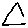
Label: triangle